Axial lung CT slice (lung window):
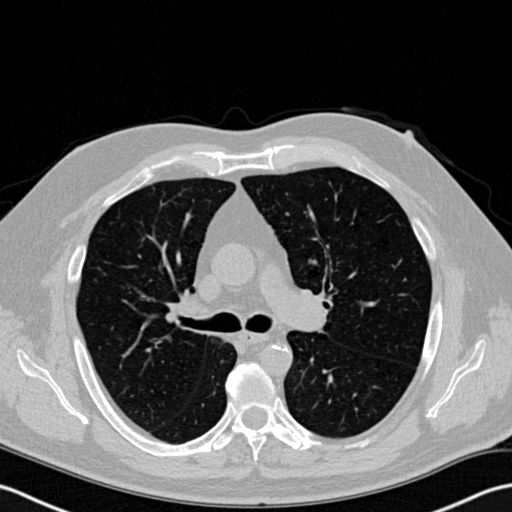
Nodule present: no